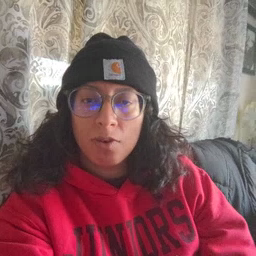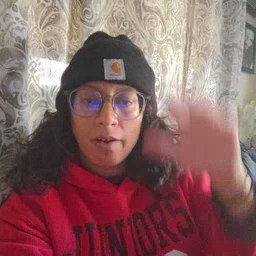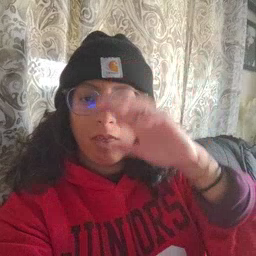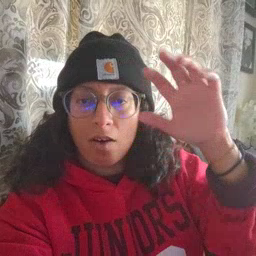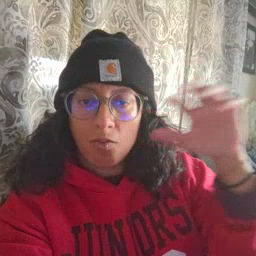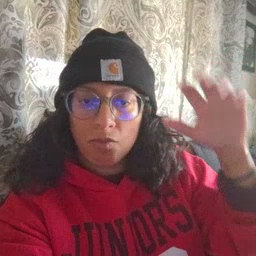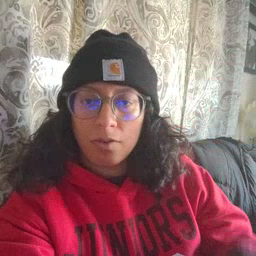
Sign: cloud